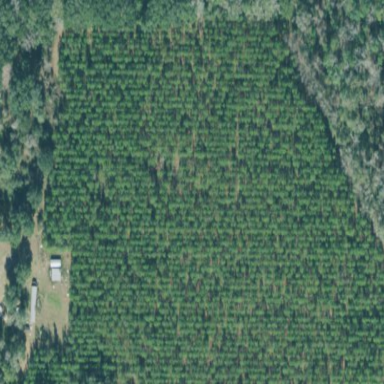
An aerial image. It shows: Forest dominated by needle-leaved trees.